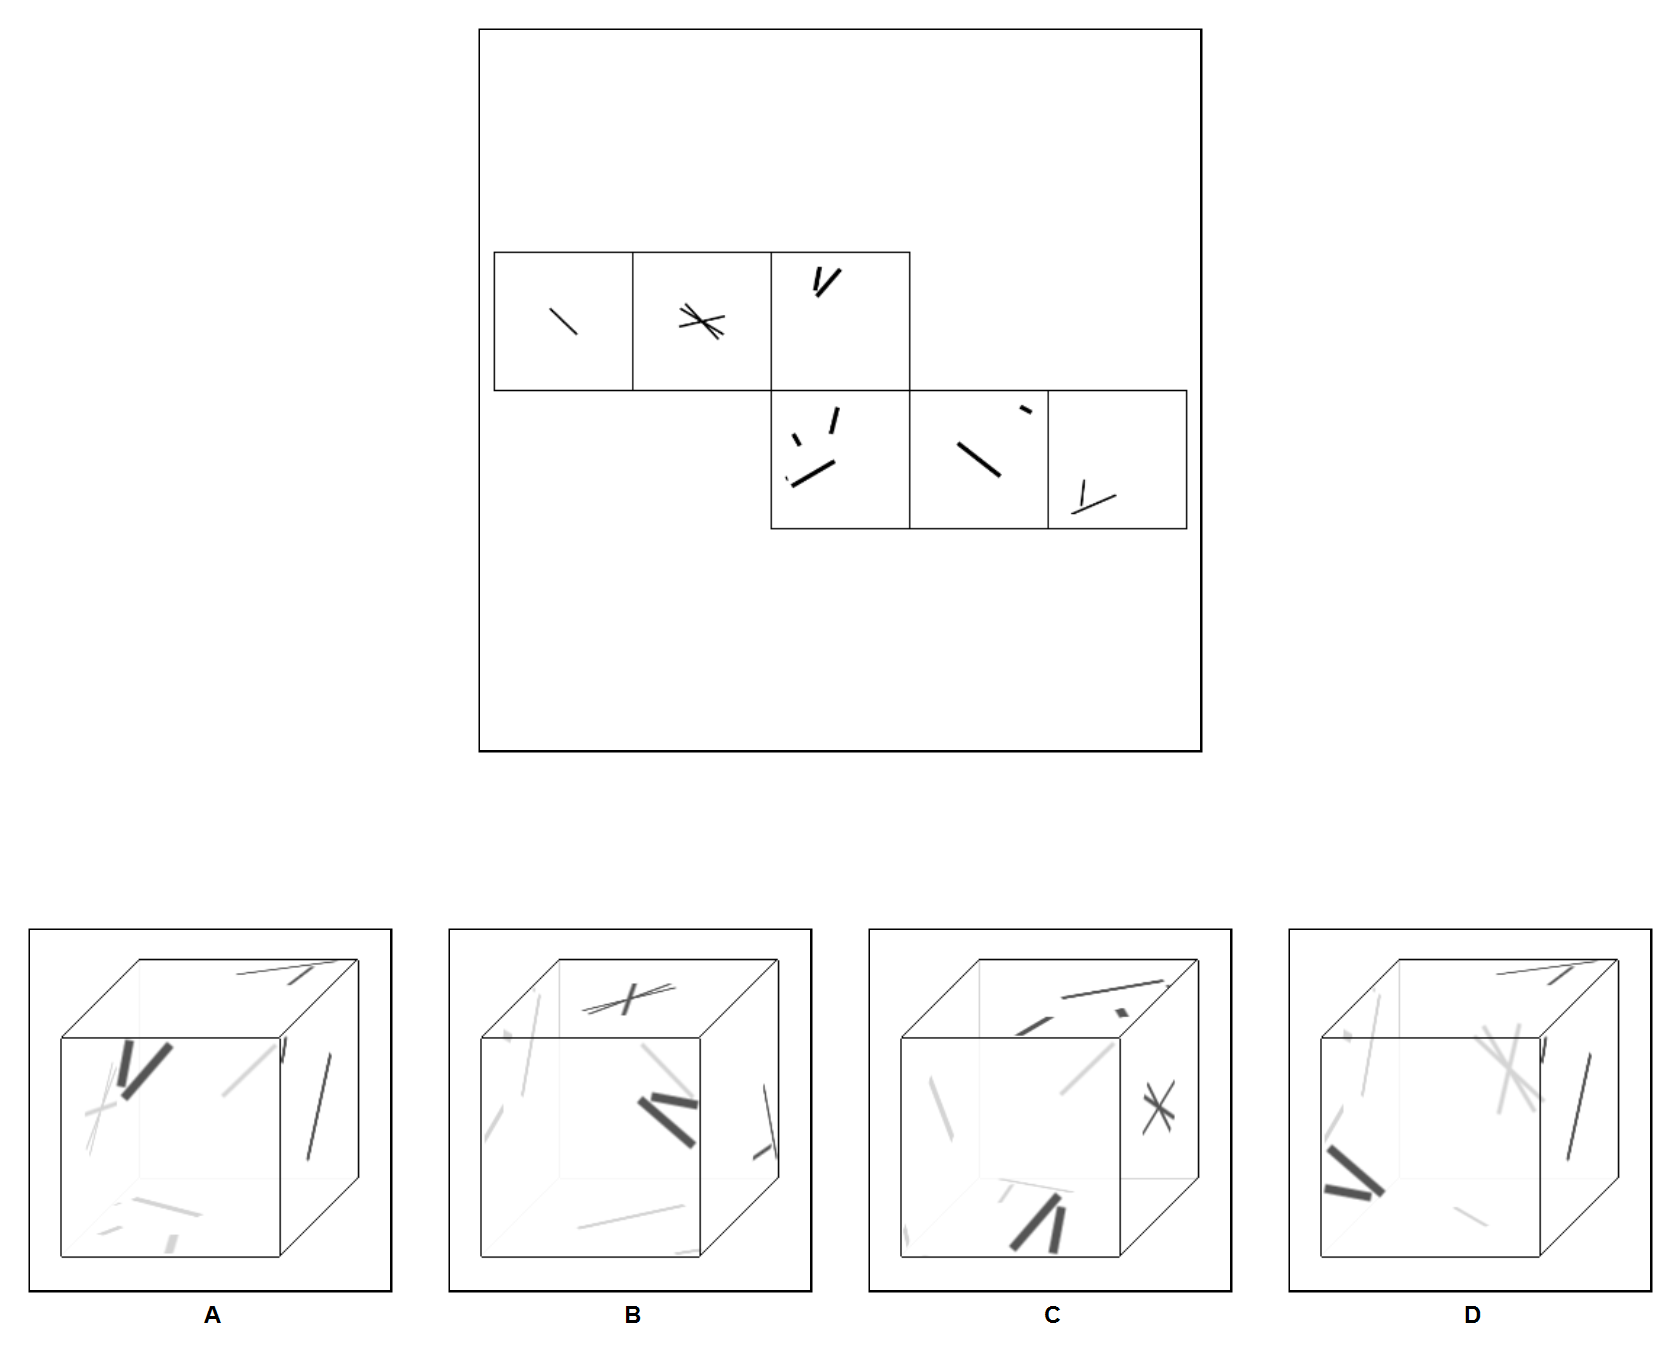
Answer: D